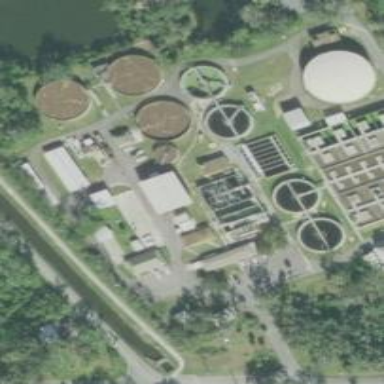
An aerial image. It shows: Man-made water works facility.